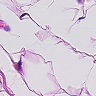
Metastatic tissue present: no